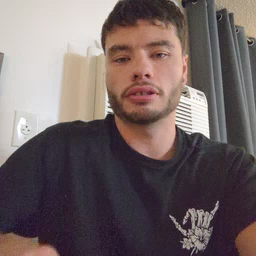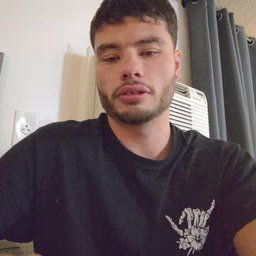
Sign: beside